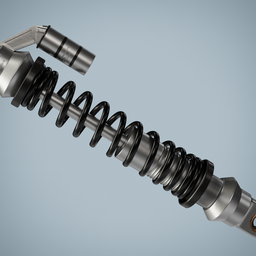
Label: mechanical